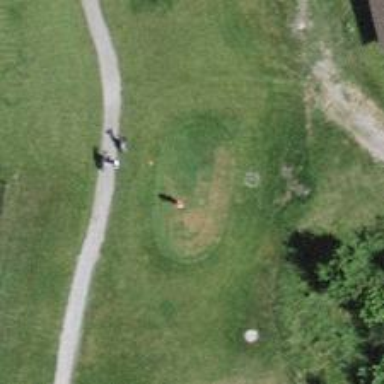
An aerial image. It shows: Golf tee.